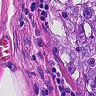
Metastatic tissue present: yes